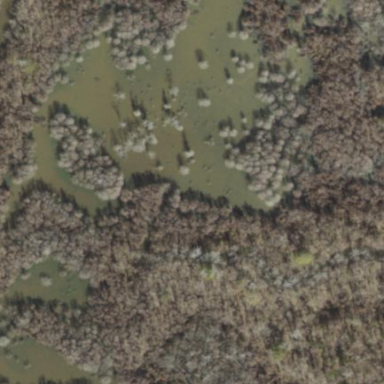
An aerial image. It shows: Marshy wetland area.